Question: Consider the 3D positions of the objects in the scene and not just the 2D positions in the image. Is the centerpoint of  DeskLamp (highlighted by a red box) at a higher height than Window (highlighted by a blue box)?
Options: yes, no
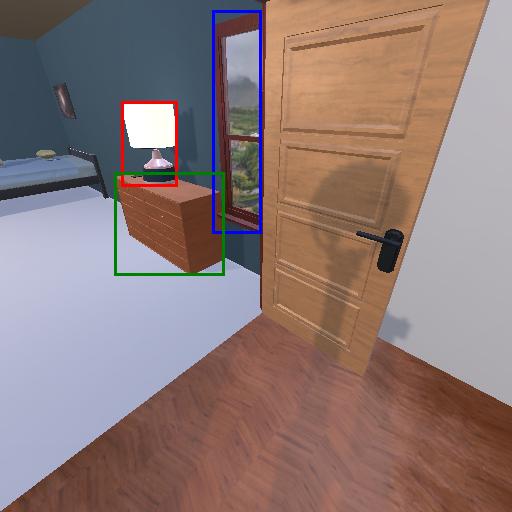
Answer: yes